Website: slack
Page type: stored-credit-cards
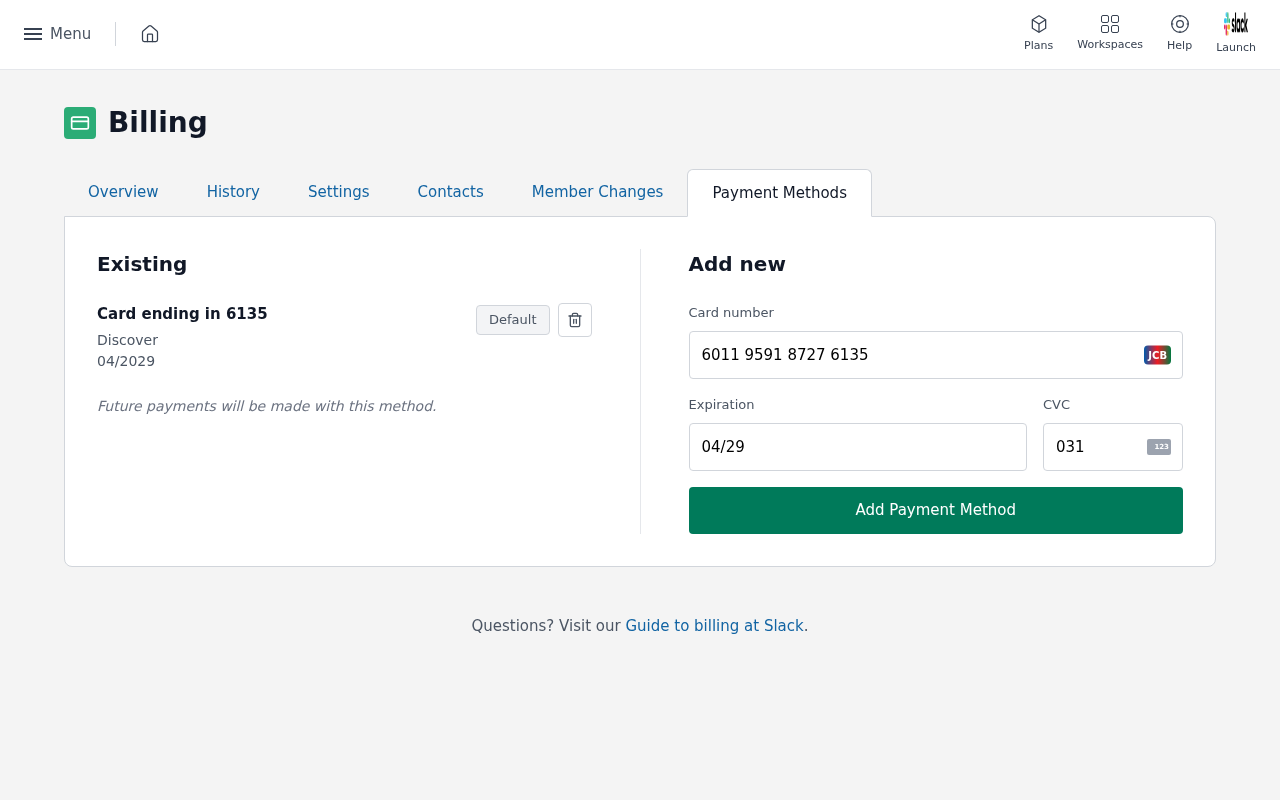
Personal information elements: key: PII_CARD_CVV
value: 031
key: PII_CARD_EXPIRY
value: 04/2029
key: PII_CARD_EXPIRY
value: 04/29
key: PII_CARD_LAST4
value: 6135
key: PII_CARD_NUMBER
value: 6011 9591 8727 6135
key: PII_CARD_TYPE
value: Discover